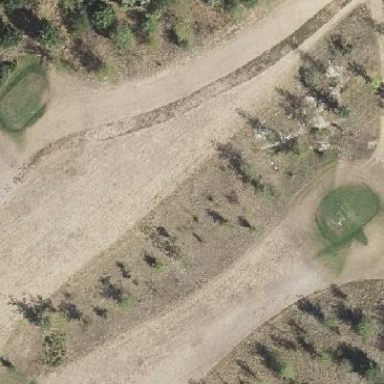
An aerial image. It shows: Golf rough area.